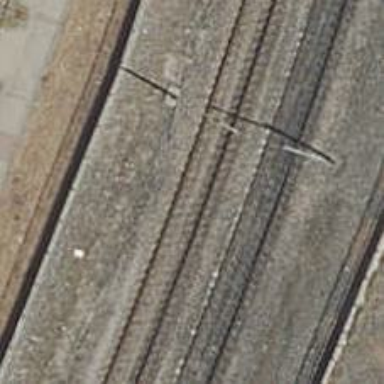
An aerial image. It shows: Railway track with contact lines for electrification.